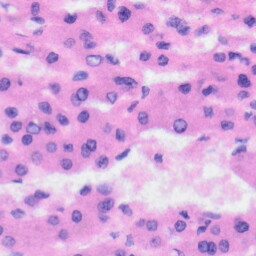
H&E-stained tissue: Liver